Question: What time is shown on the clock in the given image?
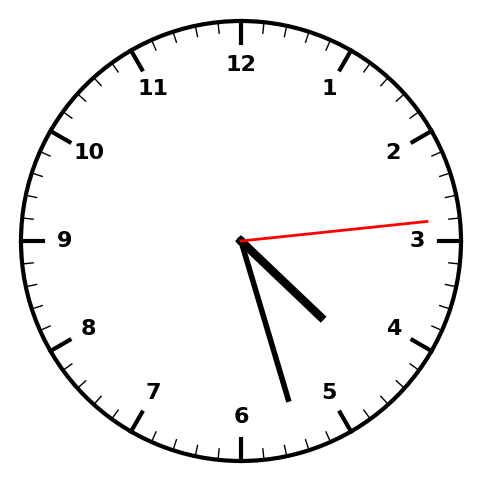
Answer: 04:27:14